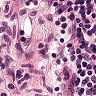
Metastatic tissue present: no